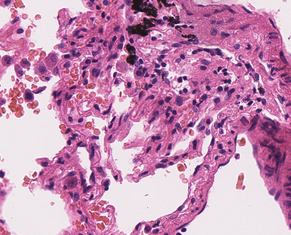
Tumor epithelial tissue: no
Tumor-associated stroma tissue: no
Normal tissue: yes